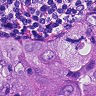
Metastatic tissue present: yes